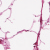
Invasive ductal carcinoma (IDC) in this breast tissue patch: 0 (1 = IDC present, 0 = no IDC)